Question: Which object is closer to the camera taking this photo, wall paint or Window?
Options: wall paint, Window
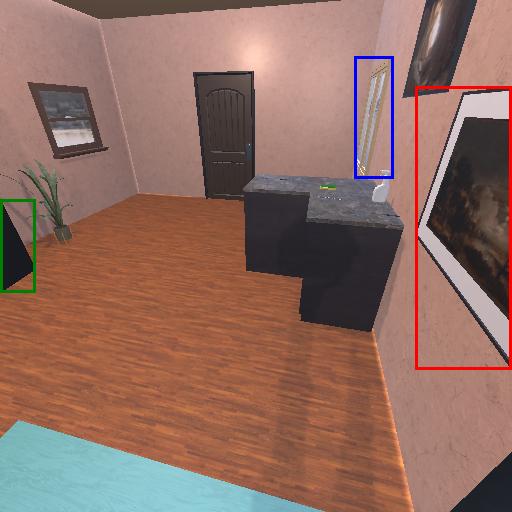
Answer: wall paint